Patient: sex M, age 42
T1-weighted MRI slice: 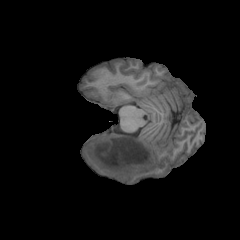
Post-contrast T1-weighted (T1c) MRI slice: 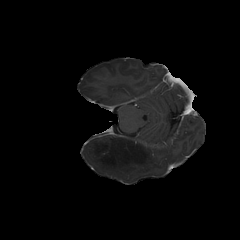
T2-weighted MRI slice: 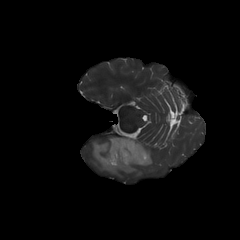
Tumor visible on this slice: yes
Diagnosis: Astrocytoma, IDH-mutant
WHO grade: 2